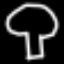
Label: mushroom